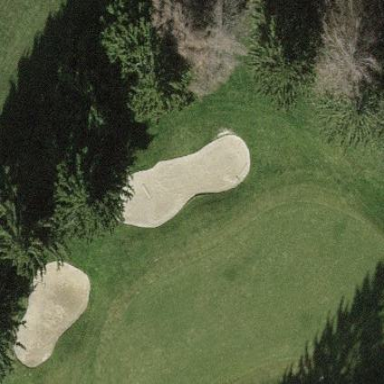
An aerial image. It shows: Golf bunker filled with sandy terrain.